Interaction volume radius: 5 \u00c5
Interaction volume height: 15 \u00c5
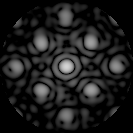
Disorder parameter: 0.2924